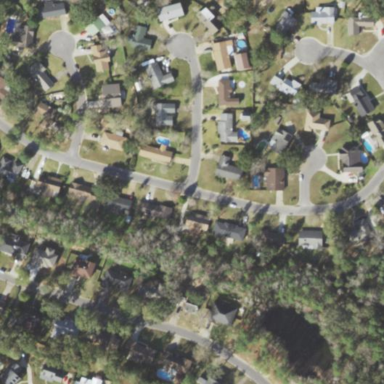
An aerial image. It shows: Residential area composed of single-family homes.